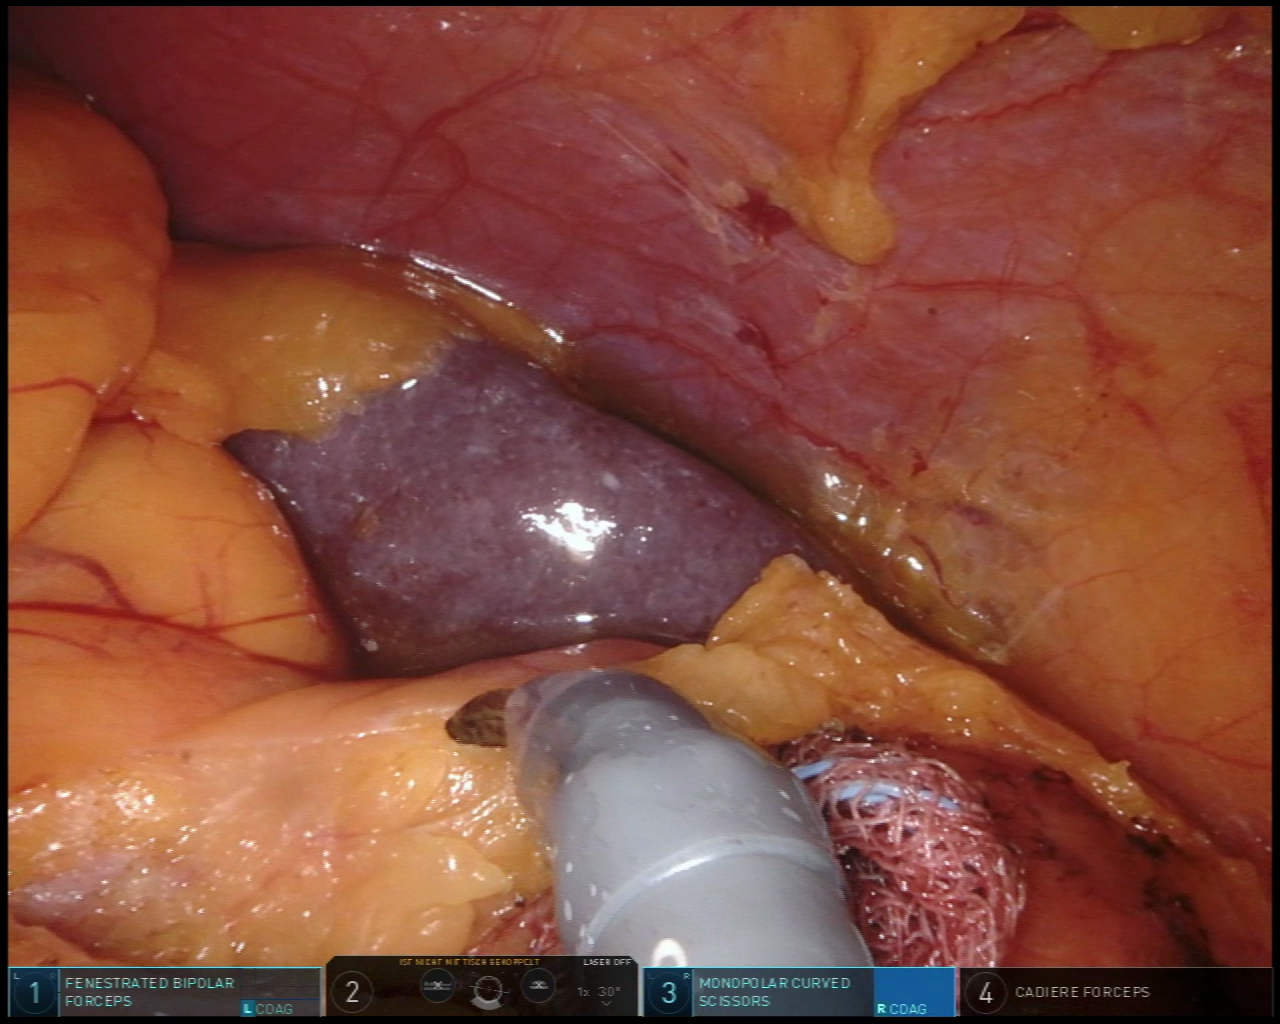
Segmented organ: spleen
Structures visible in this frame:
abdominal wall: yes
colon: no
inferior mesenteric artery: no
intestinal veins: no
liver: no
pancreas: yes
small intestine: no
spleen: yes
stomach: no
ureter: no
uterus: no
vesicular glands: no